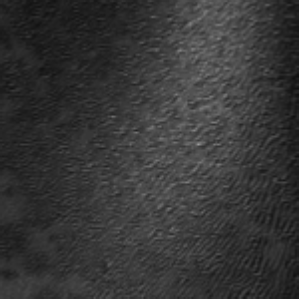
Label: frost